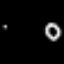
Label: octagon